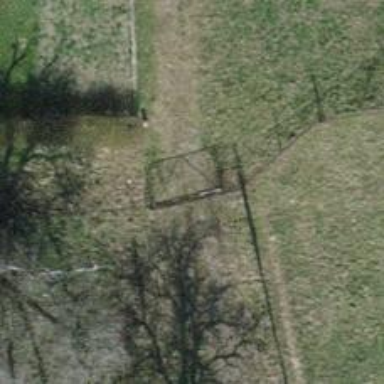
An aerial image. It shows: Gate.